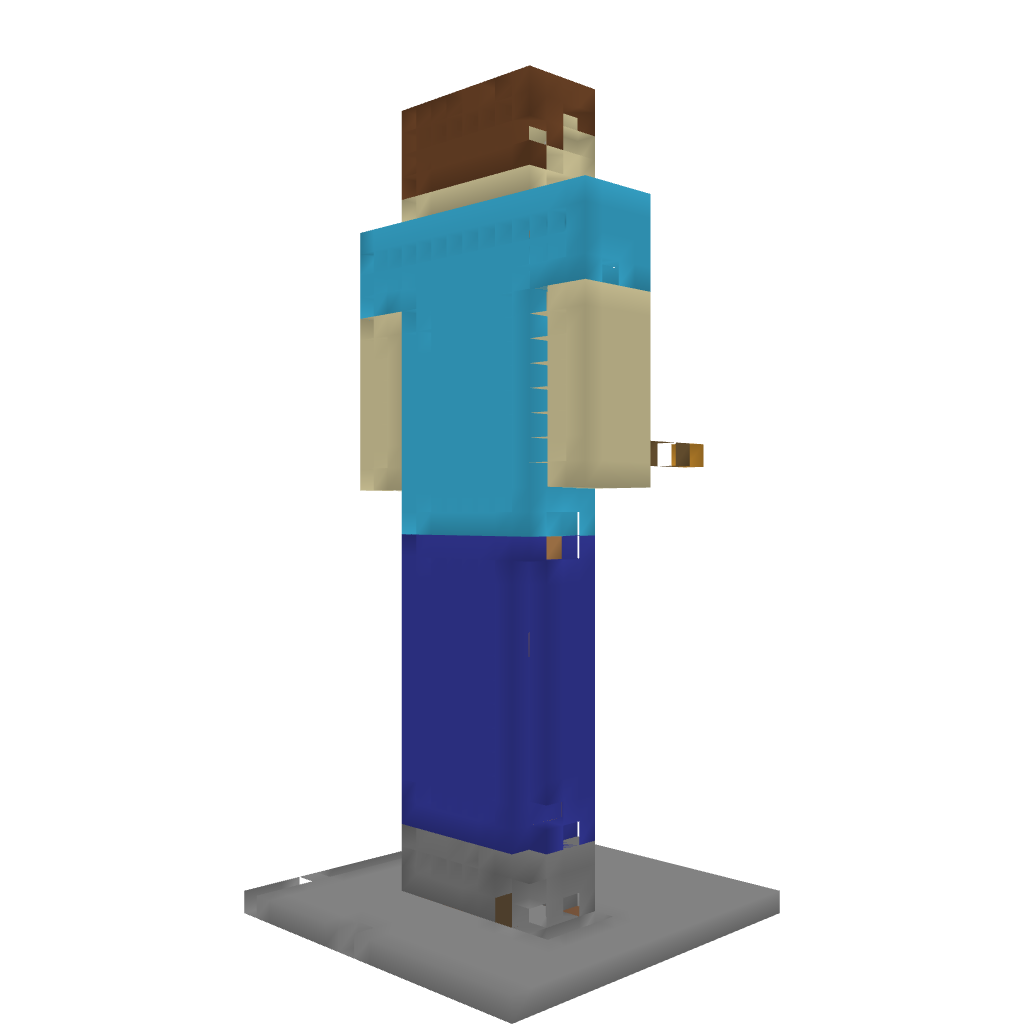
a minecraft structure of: Giant Steve